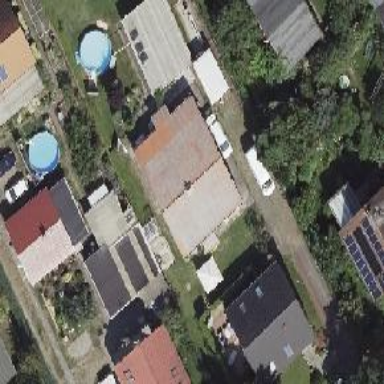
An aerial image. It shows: Gabled roofed house.